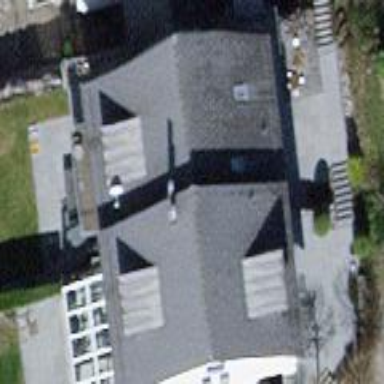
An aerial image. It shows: Building with tiled roof.